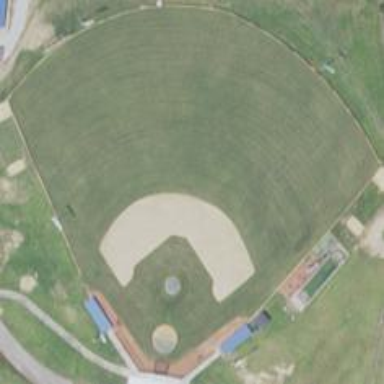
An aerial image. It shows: Grass pitch used for baseball.